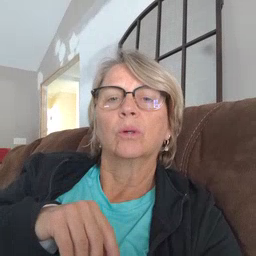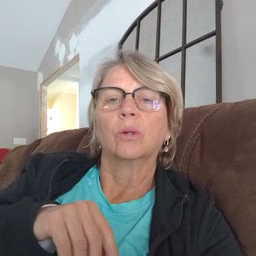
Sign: flower